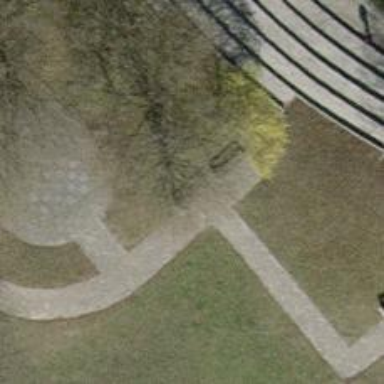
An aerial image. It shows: Brown bench.